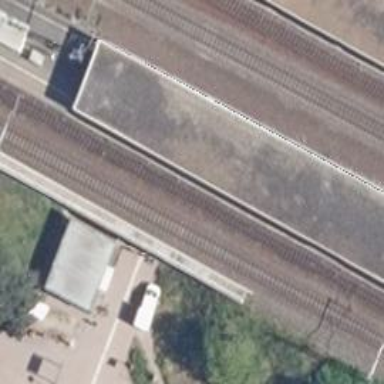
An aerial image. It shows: Close-up of railway platform edge.